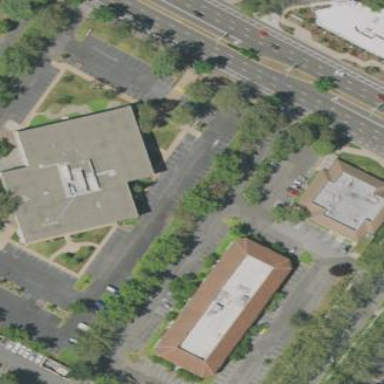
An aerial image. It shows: Office building.